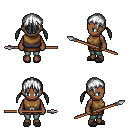
a pixel art fantasy rpg character, female body template, human, dark skin, leather chest armor, teal pants, white twin-tailed hairstyle, gray slippers, spear, four views (front, back, left, right), 2x2 character sprite sheet, small pixel art, hard edges, no anti-aliasing